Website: apple
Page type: address-validator
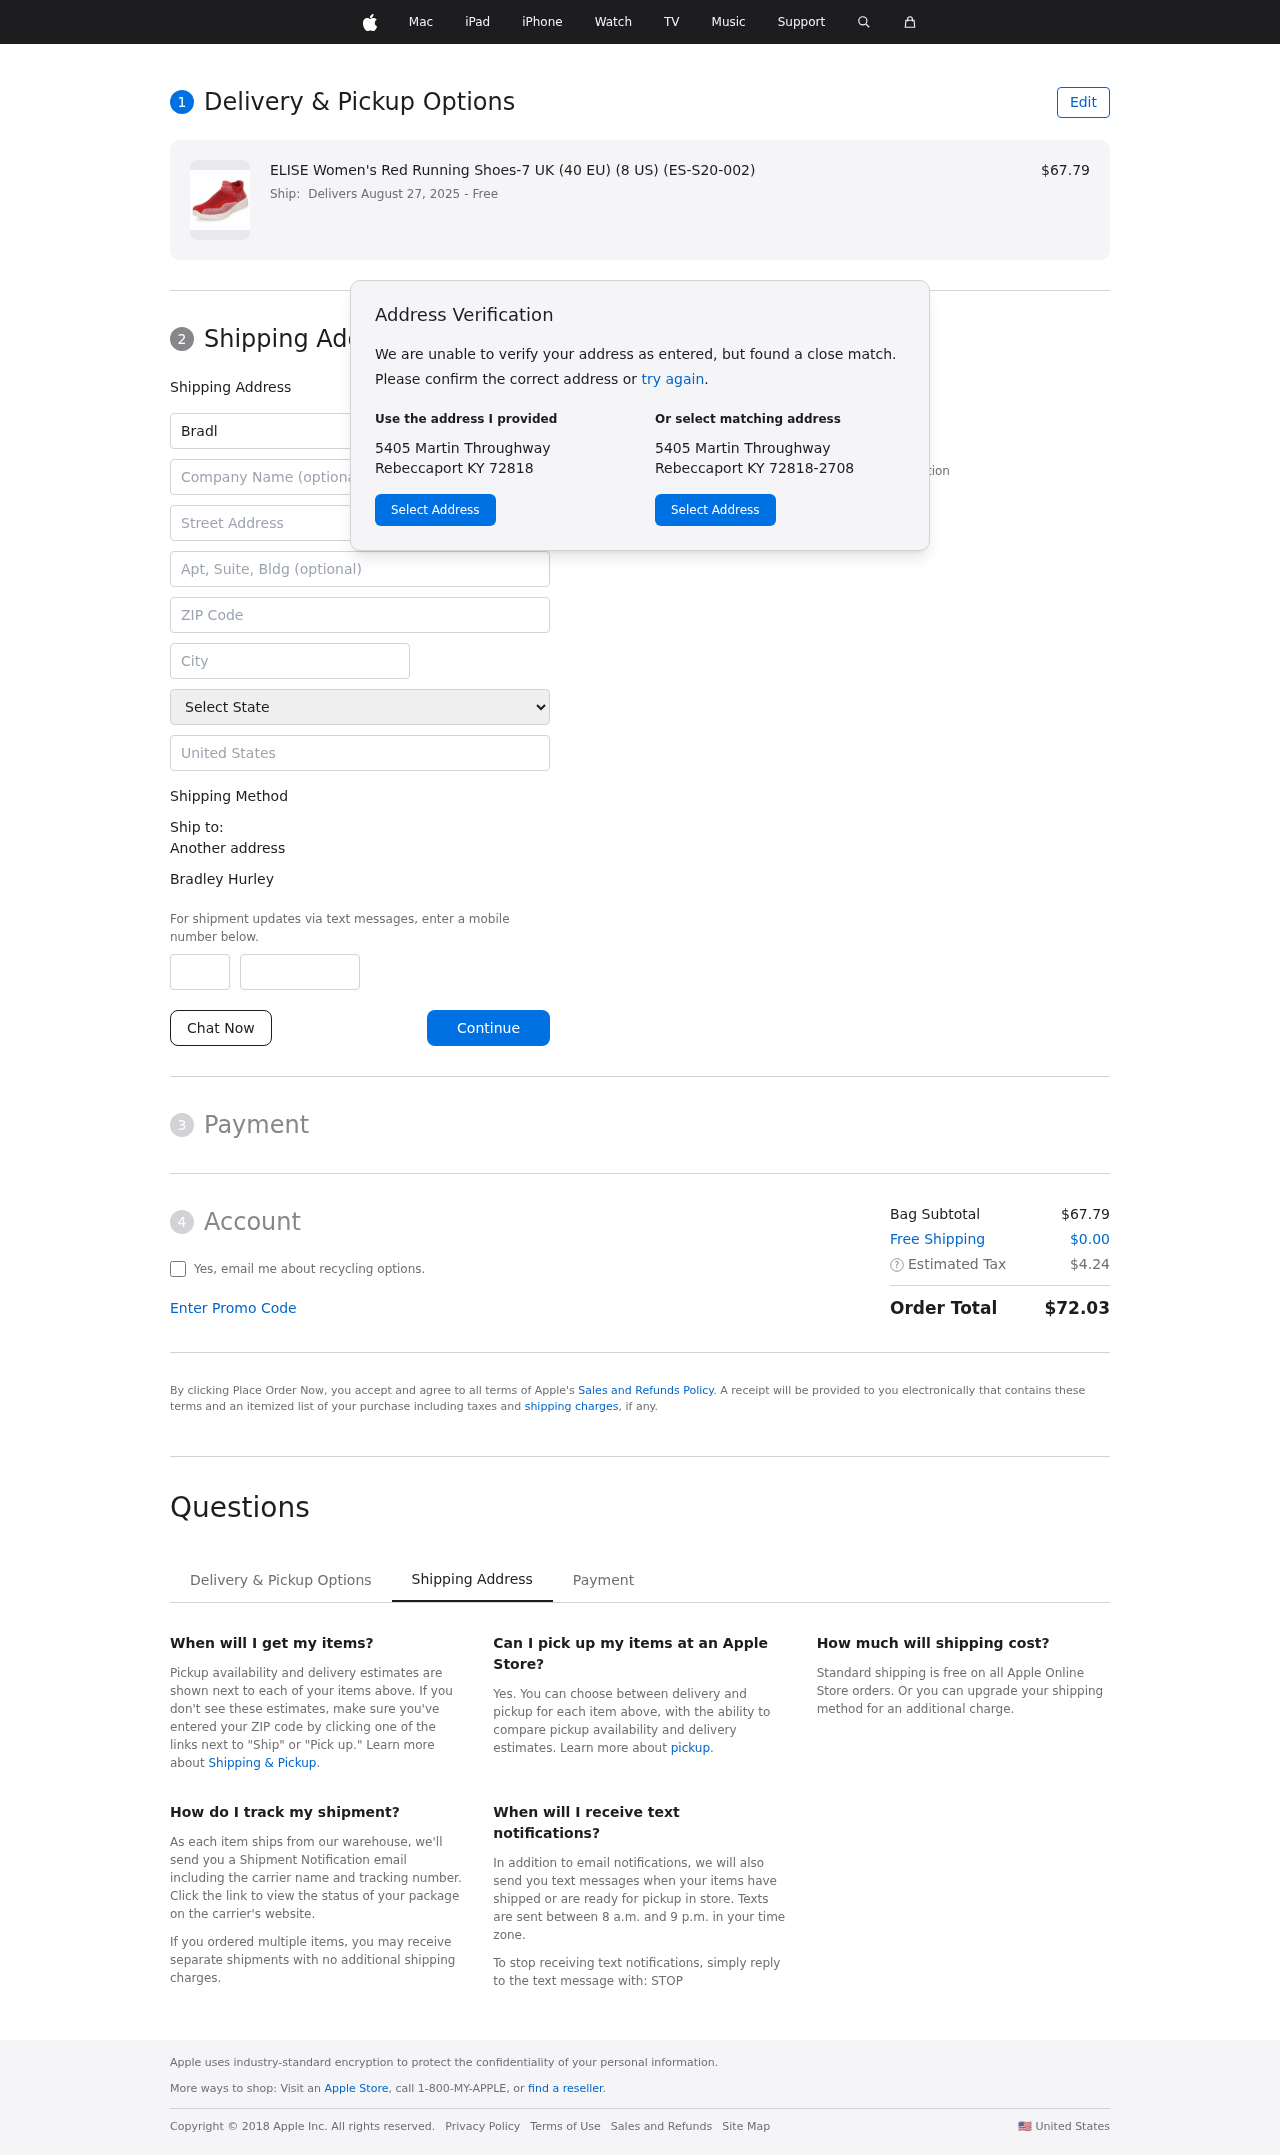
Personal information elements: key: PII_CITY
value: Rebeccaport
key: PII_COUNTRY
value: United States
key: PII_FIRSTNAME
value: Bradley
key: PII_FULLNAME
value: Bradley Hurley
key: PII_LASTNAME
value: Hurley
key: PII_PHONE_AREA
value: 976
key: PII_PHONE_SUFFIX
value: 5223
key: PII_POSTCODE
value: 72818
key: PII_STATE
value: Kentucky
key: PII_STREET
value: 5405 Martin Throughway
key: PII_STREET2
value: Apt. 186
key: PII_CITY_STATE_ZIP
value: Rebeccaport KY 72818
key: PII_STATE_ABBR
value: KY
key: PII_POSTCODE_FULL
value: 72818
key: PII_POSTCODE_NUMERIC
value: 72818
Product elements: key: PRODUCT1_NAME
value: ELISE Women's Red Running Shoes-7 UK (40 EU) (8 US) (ES-S20-002)
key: PRODUCT1_PRICE
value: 67.79
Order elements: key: ORDER_DELIVERY_DATE
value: Delivers August 27, 2025
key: ORDER_SUBTOTAL
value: $67.79
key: ORDER_SHIPPING_COST
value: $0.00
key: ORDER_TAX
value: $4.24
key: ORDER_TOTAL
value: $72.03